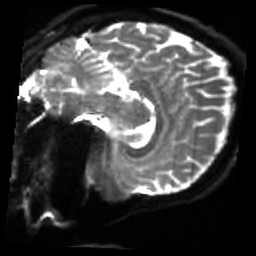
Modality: sbref
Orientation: sagittal
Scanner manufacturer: siemens
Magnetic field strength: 3 T
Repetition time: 4 s
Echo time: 0.0594 s